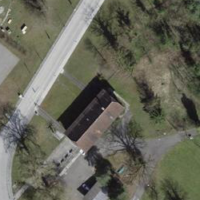
EUNIS habitat code: 55
Species observed at this site:
Ophrys apifera